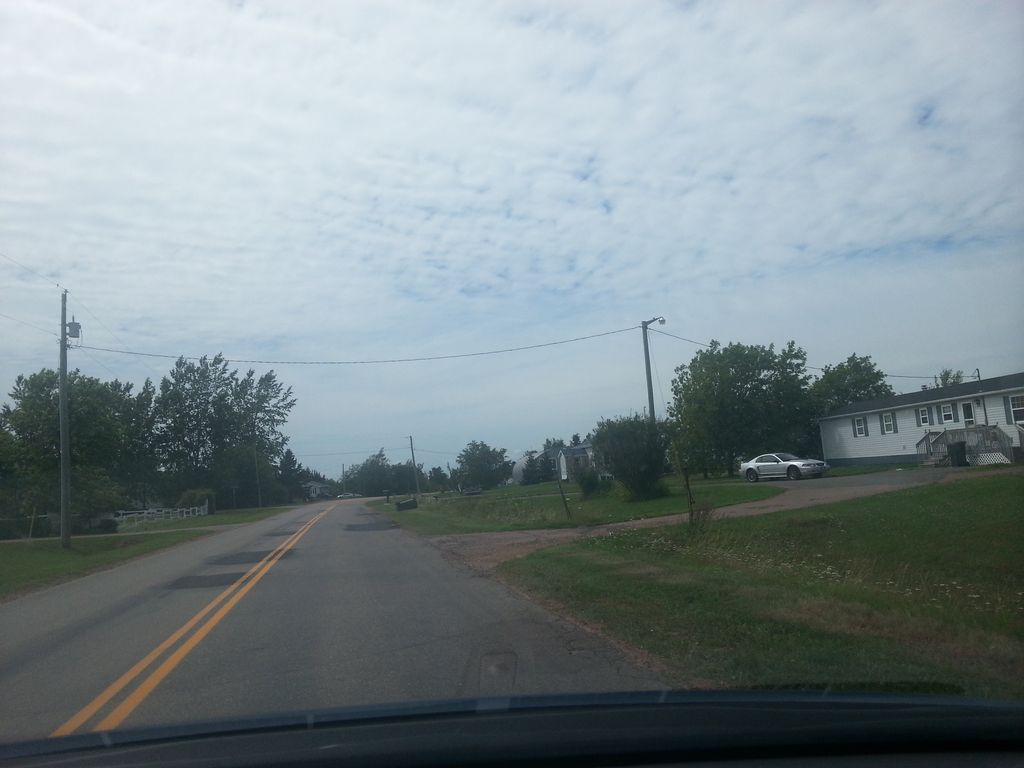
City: charlottetown